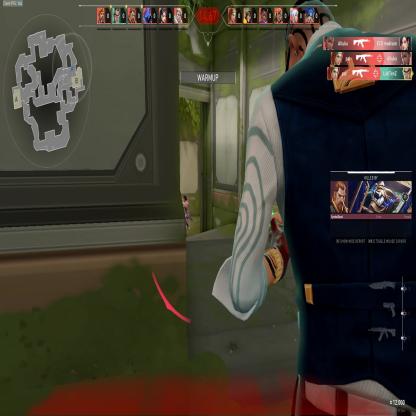
Label: enemy